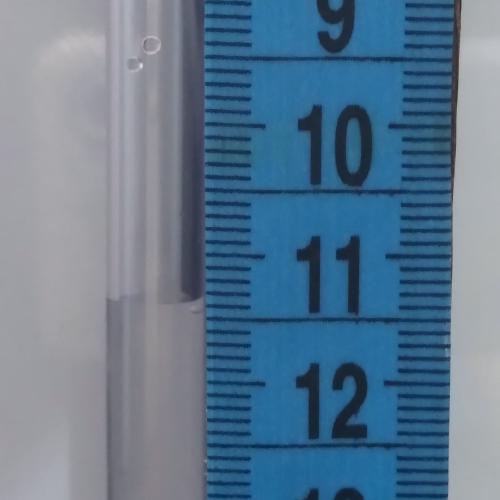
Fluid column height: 11.4 cm